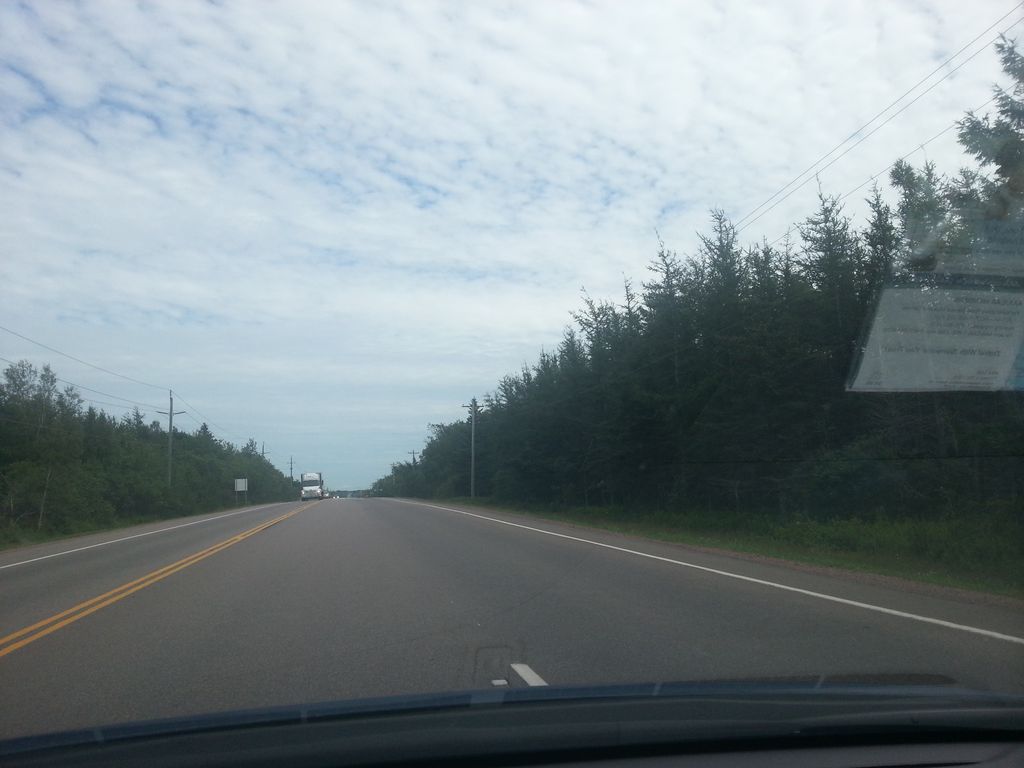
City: charlottetown